Field crop: maize
Growth stage: 1
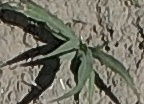
Species: sorghum